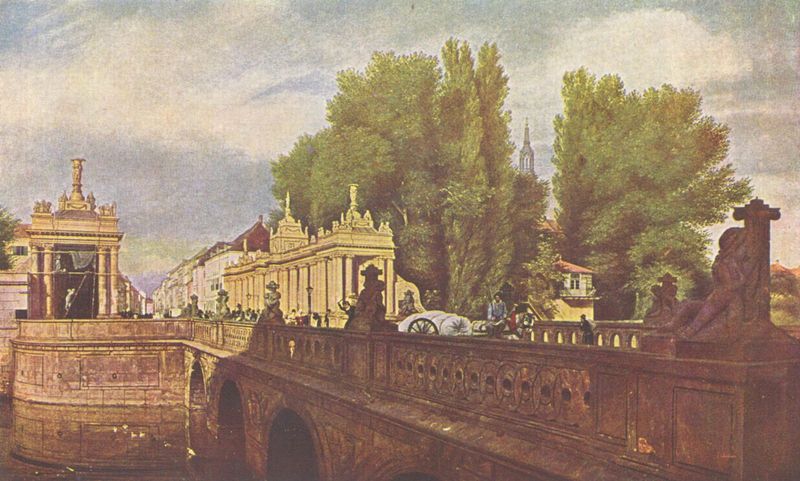
Titel: Die Königsbrücke in Berlin
Künstler: Eduard Gärtner
Institution: Sammlung nicht angegeben
Schlagwörter: baum, blau, blätter, dunkel, gemälde, himmel, mann, schatten, wasser, weiß, wolken, bäume, fluss, gelb, grün, kirchturm, landschaft, menschen, ocker, see, stadt, braun, frau, grau, hell, hintergrund, licht, paris, pfeiler, schwarz, strasse, säulen, zeichnung, gebäude, haus, weg, beige, leute, malerei, barock, mensch, spitze, stein, vorhang, öl, häuser, vögel, brücke, brüstung, kirche, sonne, gold, klassizismus, rokoko, karren, kirchturmspitze, pferd, pferde, rund, sack, turm, turmspitze, engel, statue, sommer, ansicht, bogen, perspektive, bündel, last, russland, säcke, dächer, allee, farbe, gelände, enten, kutsche, speichen, figuren, ladung, rad, rundbogen, wagen, bogenbrücke, kai, querformat, geländer, stadtansicht, bögen, eingang, berlin, gerüst, stangen, antike, burg, kreuz, türme, steinbrücke, balustrade, festung, mauerwerk, druck, wolkig, kutscher, schimmel, arkaden, rom, gesims, skulpturen, statuen, mauern, antik, rundbögen, sonnenschein, baldachin, ballustrade, tempel, pavillon, stange, perd, joch, manschen, pont, waagen, brückenbogen, ware, fuhrwerk, brückenpfeiler, pferdewagen, durchfahrt, postamente, balluster, baluster, innenstadt, petersburg, strassenzug, aussichtsplattform, stasse, plane, häuserflucht, ausbuchtung, ell, vordergrung, spree, pferdefuhrwerk, engelsbrücke, ballusrade, bäume kirchturmspitze, geländerfiguren, kutschenlenker, vorhangstangen, wasserpegel, neuf, um, brückenfiguren